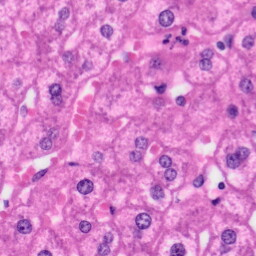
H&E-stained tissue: Liver